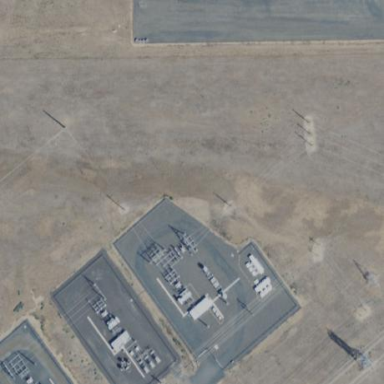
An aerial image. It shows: Power substation.